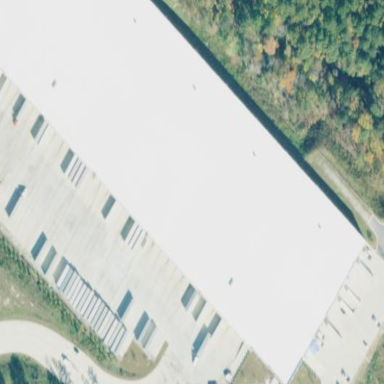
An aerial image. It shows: Warehouse.